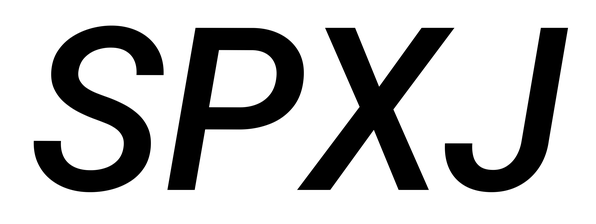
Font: Roboto-Italic_Medium_Italic